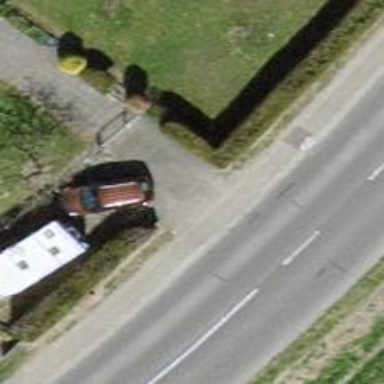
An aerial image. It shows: Driveway with asphalt surface and sidewalk.